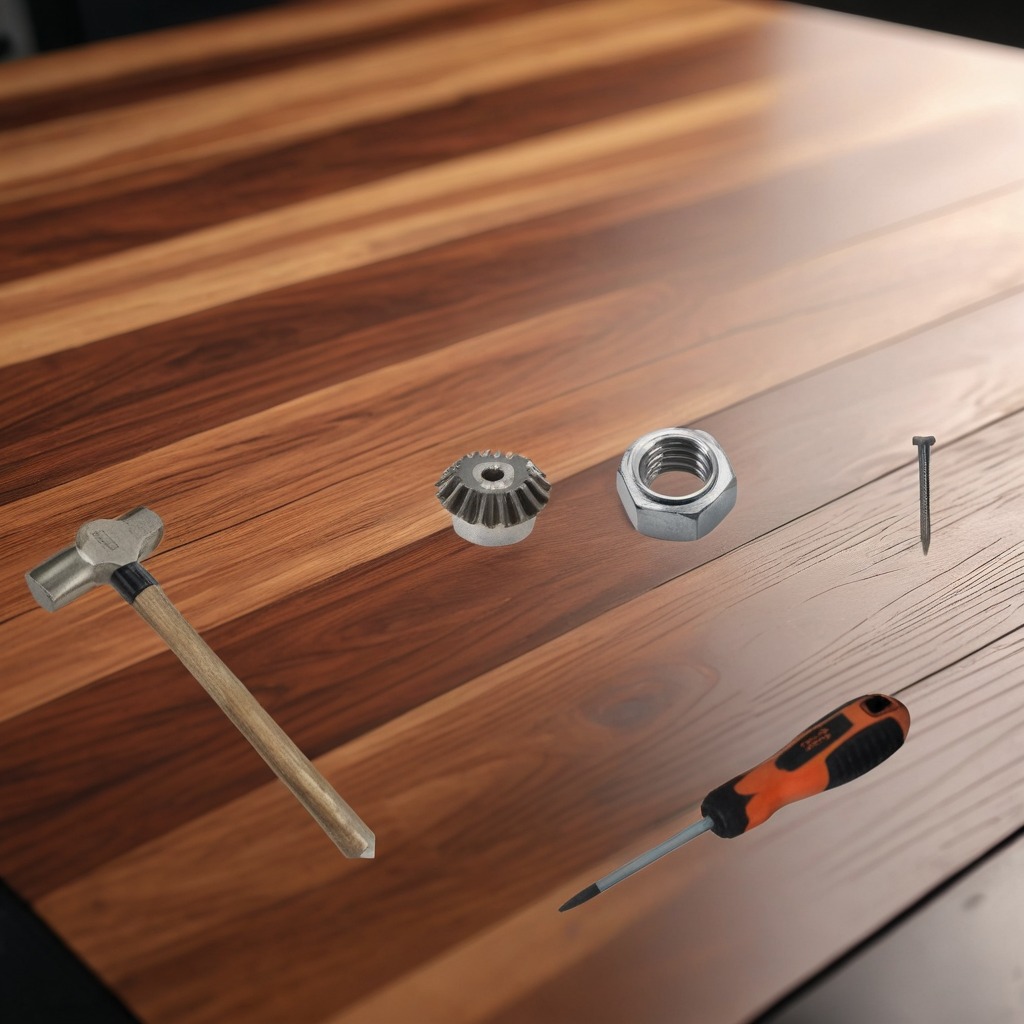
A steel gear with teeth, a hammer, an iron nail, a screwdriver, and a metal nut are lying on the wooden table.